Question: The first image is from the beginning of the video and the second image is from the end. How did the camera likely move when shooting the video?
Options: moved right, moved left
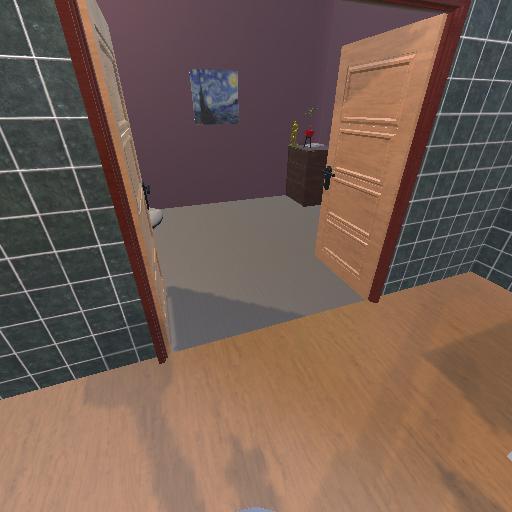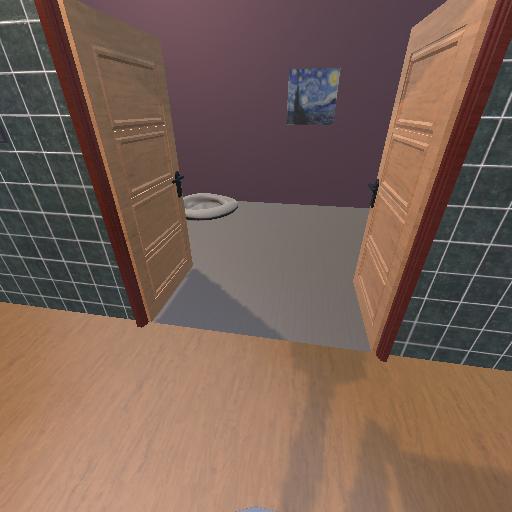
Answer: moved right